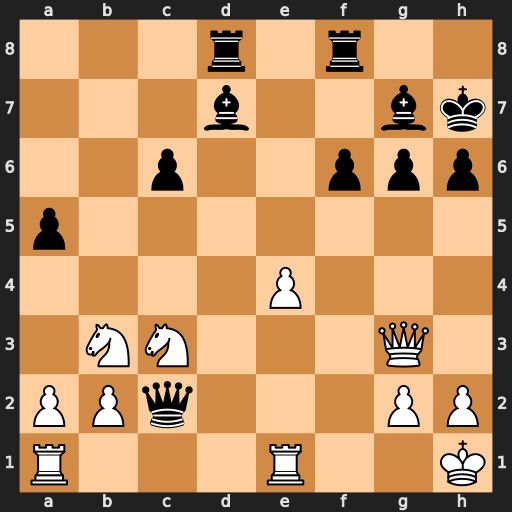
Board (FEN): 3r1r2/3b2bk/2p2ppp/p7/4P3/1NN3Q1/PPq3PP/R3R2K
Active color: w
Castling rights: -
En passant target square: -
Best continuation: Re2 Qxe2 Nxe2